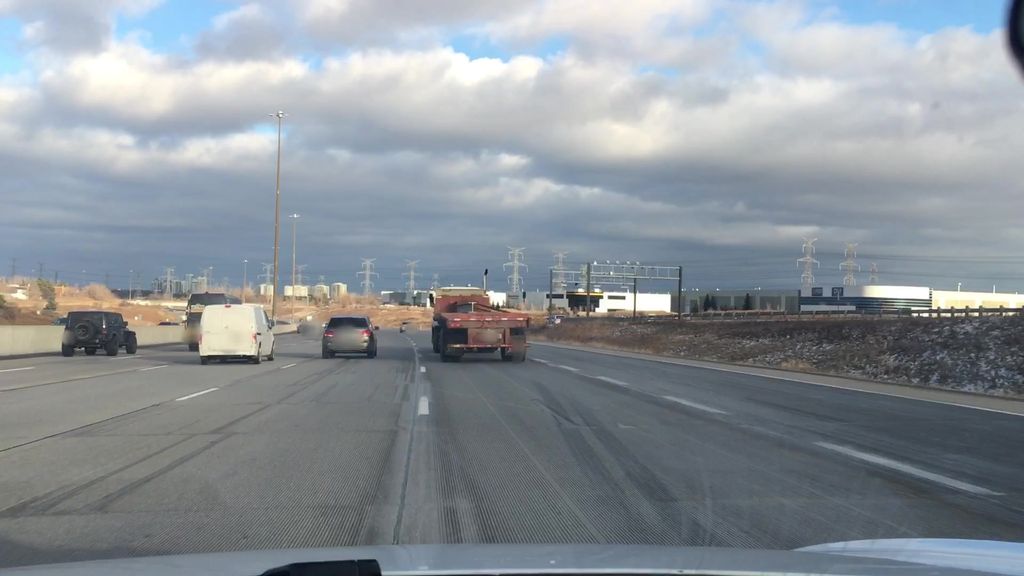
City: toronto